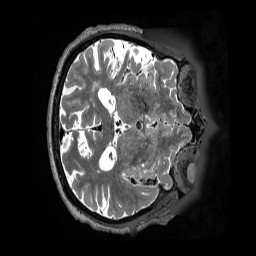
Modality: T2w
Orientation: axial
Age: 86
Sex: male